Brain MRI, modality: hrT2
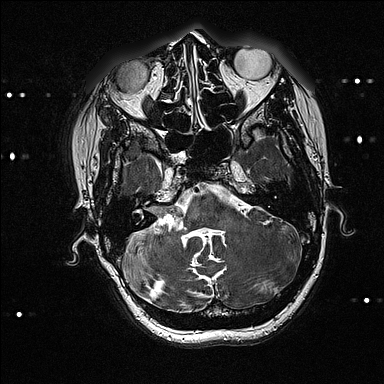